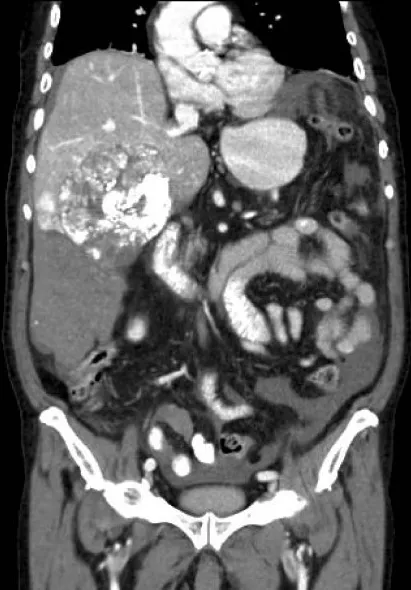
Computed tomographic scan of ruptured hepatocellular carcinoma with associated hemorrhage immediately post-TACE.
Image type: radiology (ct)